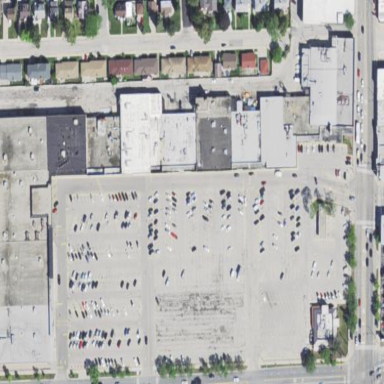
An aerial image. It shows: Retail building.